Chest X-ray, PA view. Patient: 39 years old, sex F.
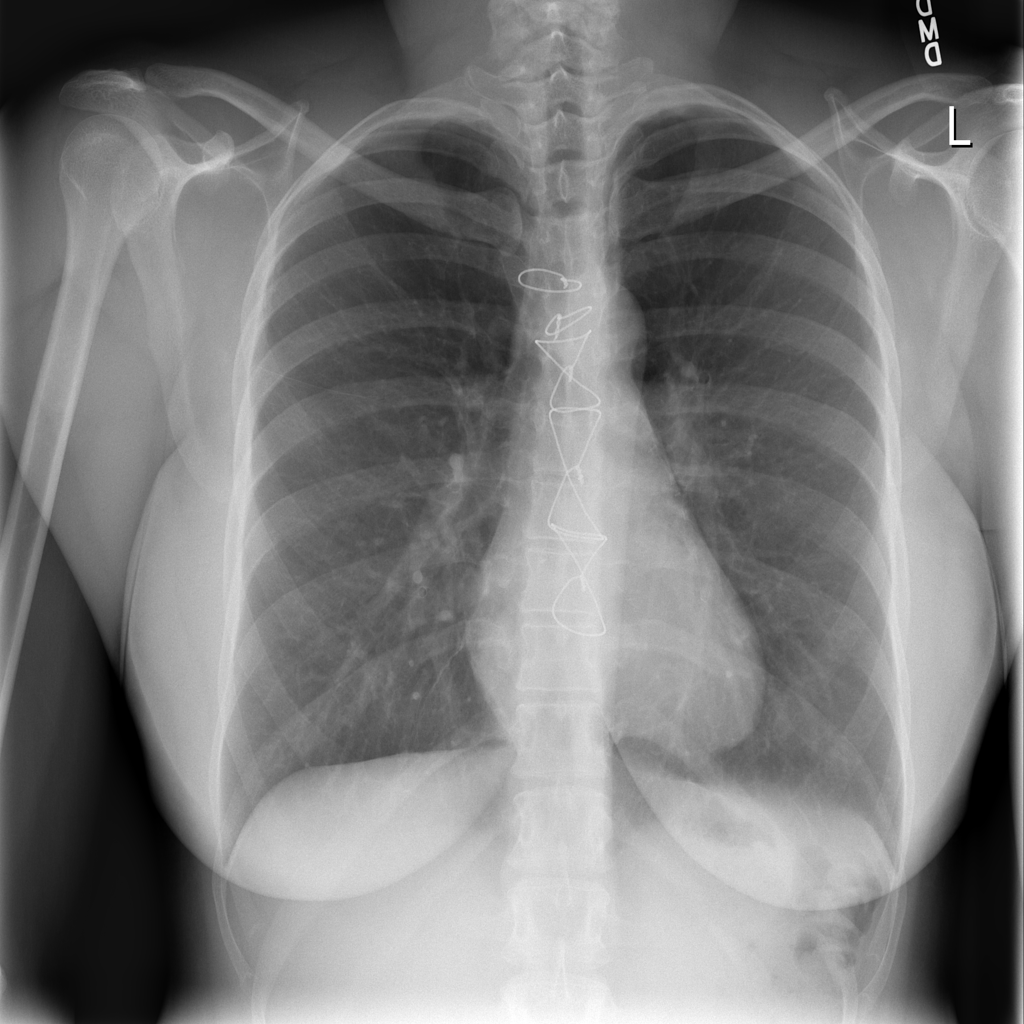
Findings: Effusion